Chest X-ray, AP view. Patient: 20 years old, sex M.
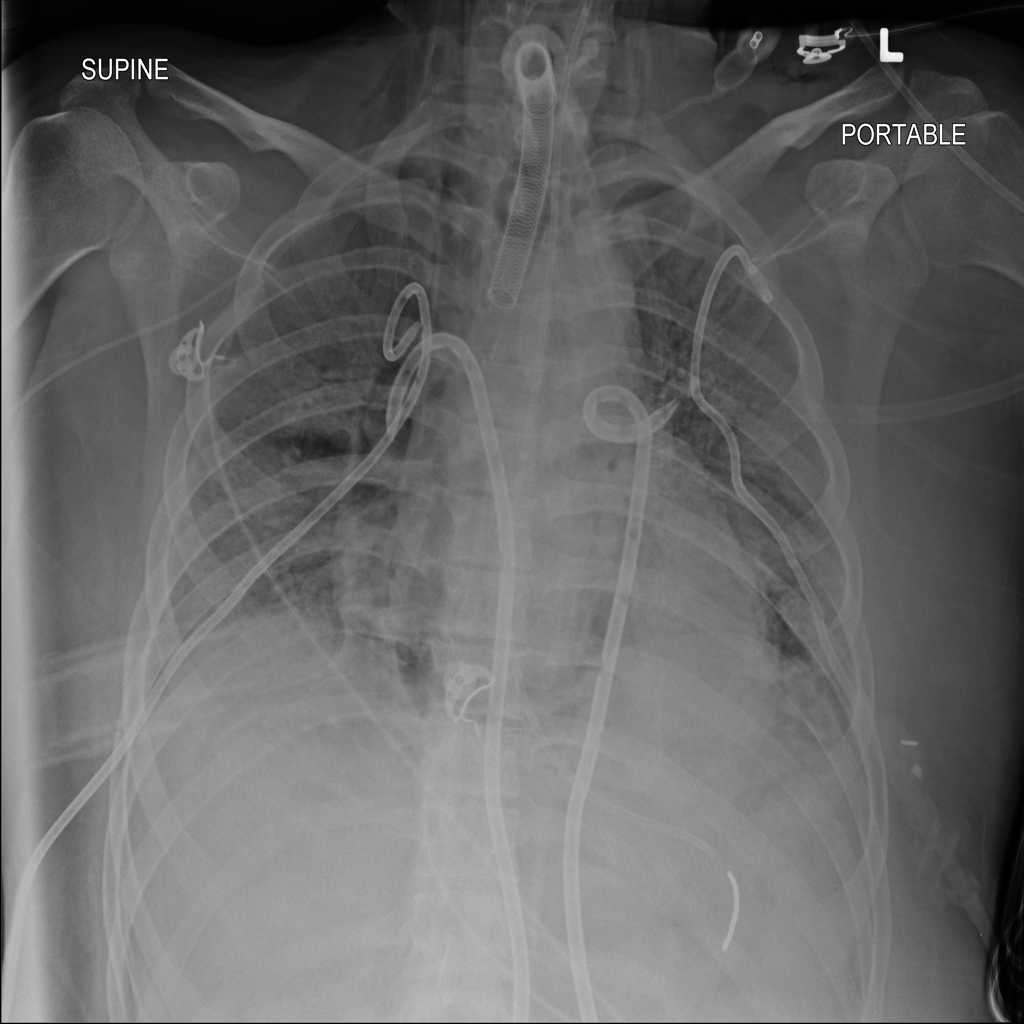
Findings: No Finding